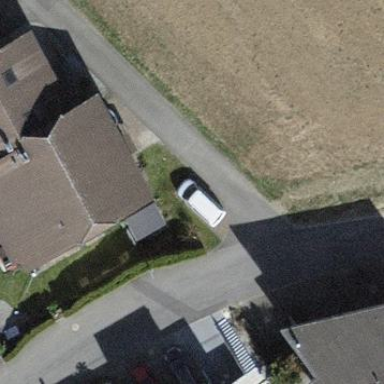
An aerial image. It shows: Semi-detached house.